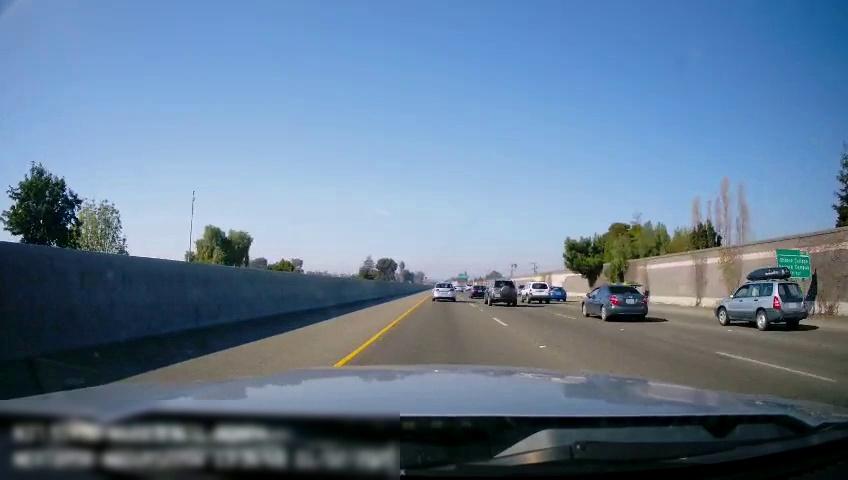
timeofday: Day
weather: Sunny
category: Drivable Space
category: Vehicles | SUV
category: Vehicles | Car
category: Vehicles | SUV
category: Vehicles | SUV
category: Vehicles | Car
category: Vehicles | SUV
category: Vehicles | Car
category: Vehicles | Car
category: Lanes | Current Lane
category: Lanes | Current Lane
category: Lanes | Alternate Lane
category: Lanes | Alternate Lane
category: Traffic | Signs